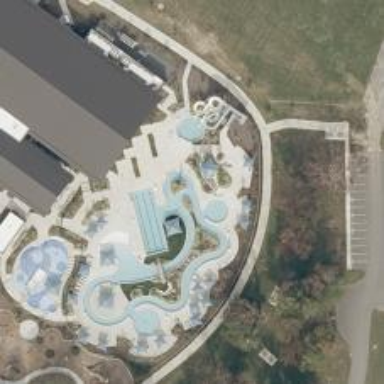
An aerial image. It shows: Water park.